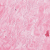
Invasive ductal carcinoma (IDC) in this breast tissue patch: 0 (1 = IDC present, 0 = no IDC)